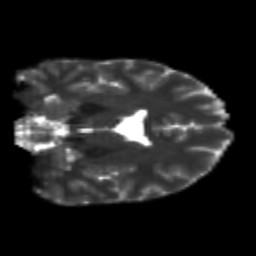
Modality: T2w
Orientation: coronal
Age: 23
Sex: female
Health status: healthy
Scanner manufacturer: philips
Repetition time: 7.384 s
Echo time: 0.08599 s